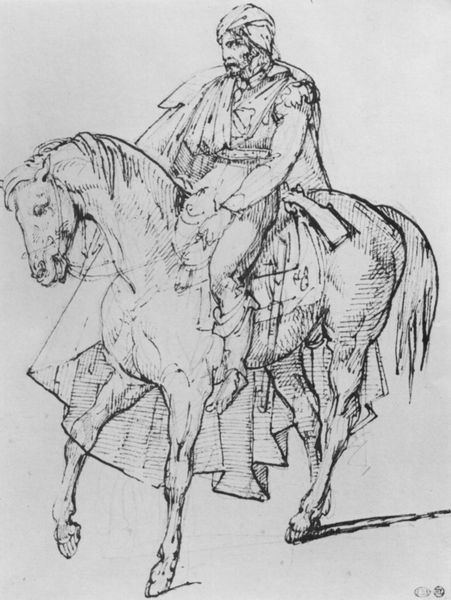
Titel: Die Rückkehr aus Russland
Künstler: Théodore Géricault
Standort: Paris
Institution: École Normale Supérieure des Beaux-Arts
Schlagwörter: fuß, kopf, kämpfer, mann, schatten, umhang, weiß, grau, mund, schmuck, schwarz, skizze, zeichnung, blick, gürtel, tier, tuch, alt, bart, hose, kappe, arm, arme, augen, falten, gesicht, porträt, signatur, wache, gewand, mantel, decke, schulter, schultern, pferd, reiter, stock, huf, hufe, mähne, reiten, ritt, sattel, schwanz, schweif, steigbügel, zaumzeug, zügel, kopfbedeckung, bein, füße, studie, laufen, grafik, graphik, krieg, muskeln, edel, striche, gestalt, barfuss, tusche, hängen, stolz, orient, kohle, druck, schnitt, schwarz-weiß, schraffur, radierung, stich, schwert, säbel, uniform, waffen, soldat, verletzt, waffe, epauletten, napoleon, stiefel, herrscher, schritt, entwurf, ritter, rüstung, schimmel, trense, gewehr, einfarbig, ross, maul, nüstern, dolch, krieger, müde, schatte, halfter, kupferstich, cape, verband, verwundet, turban, hengst, araber, vorderbein, satteldecke, heimkehr, trab, traben, martin, türke, beduine, orientale, bleichstift, reit, hussar, zerfranst, sticj, tänzeln, radierunf, parieren, stattlich, muskolös, gezäumt, kriegverletzer, edle kleidung, geweh